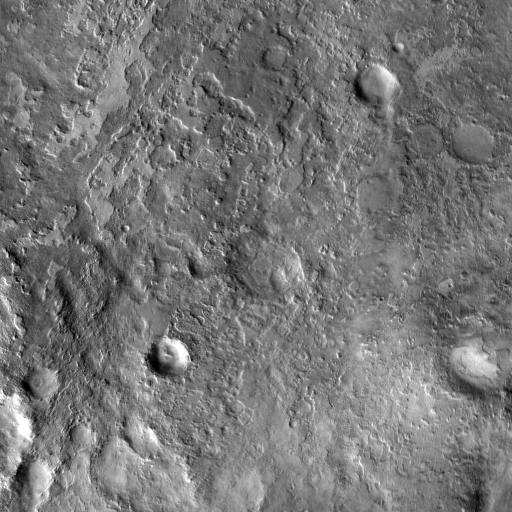
Crater classes present: Background, Other, Buried